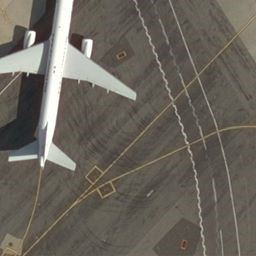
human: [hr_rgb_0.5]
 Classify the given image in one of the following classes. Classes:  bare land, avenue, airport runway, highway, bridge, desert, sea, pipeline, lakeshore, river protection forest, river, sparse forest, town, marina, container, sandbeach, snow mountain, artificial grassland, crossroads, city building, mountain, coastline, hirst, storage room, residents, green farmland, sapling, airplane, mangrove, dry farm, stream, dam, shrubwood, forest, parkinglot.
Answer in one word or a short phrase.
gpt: airplane